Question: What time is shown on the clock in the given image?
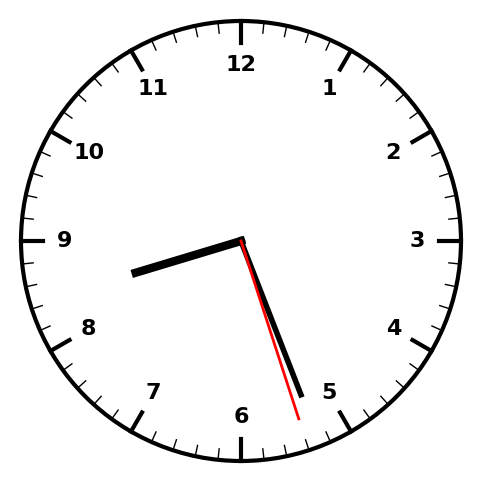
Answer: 08:26:27